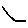
Label: line